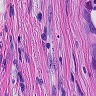
Metastatic tissue present: yes